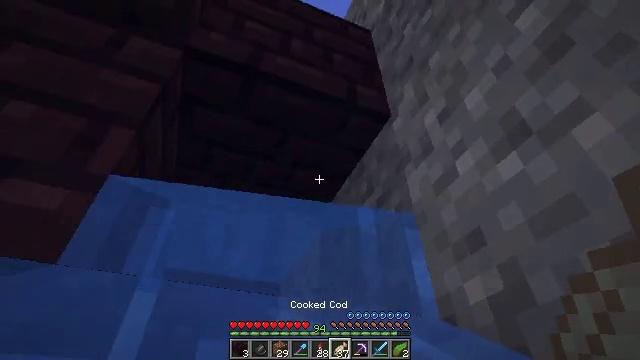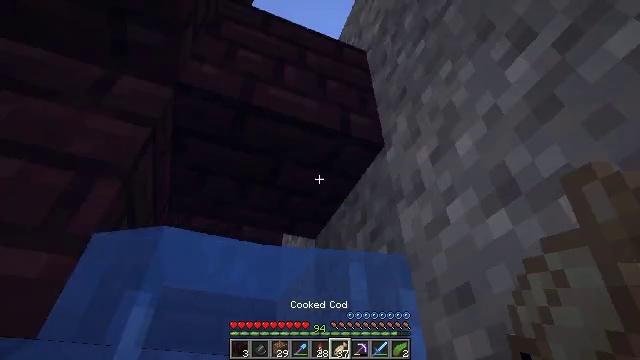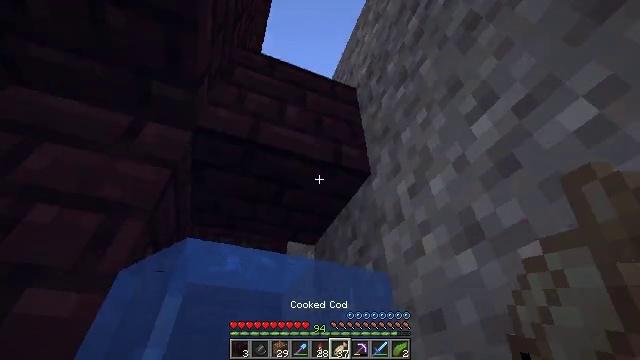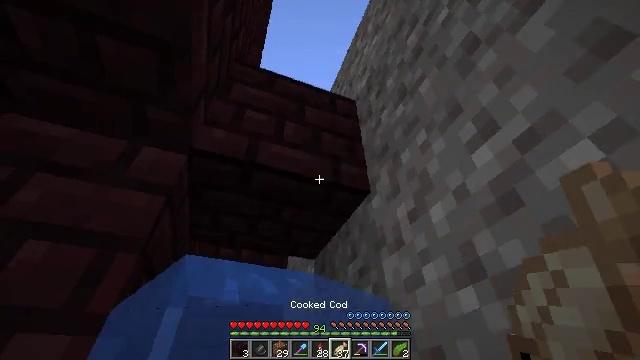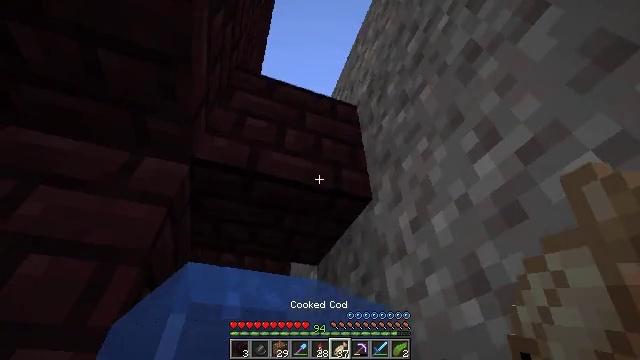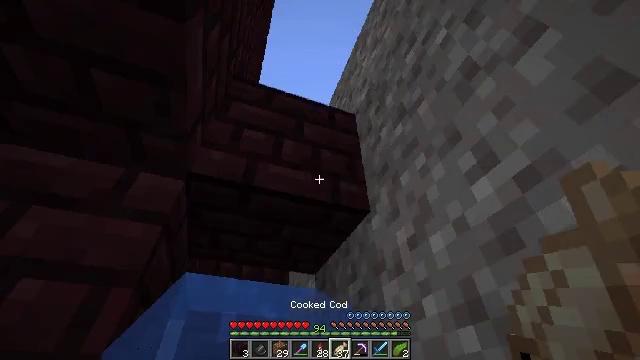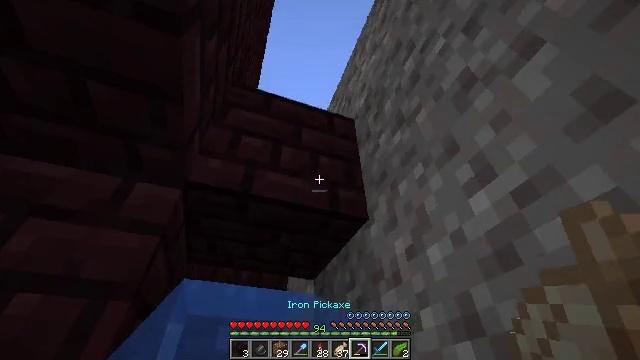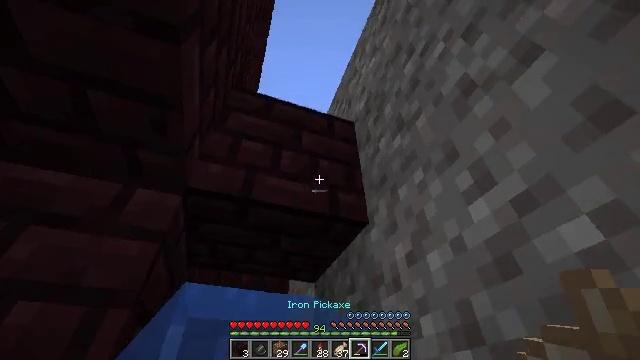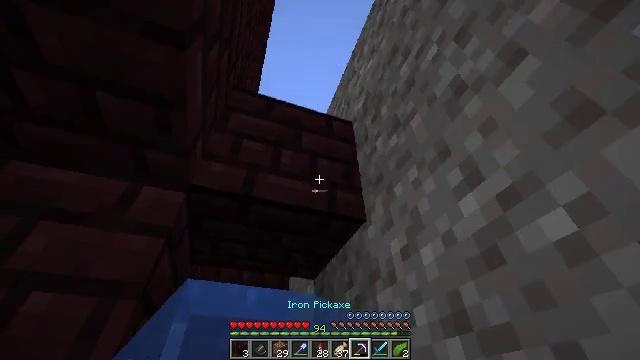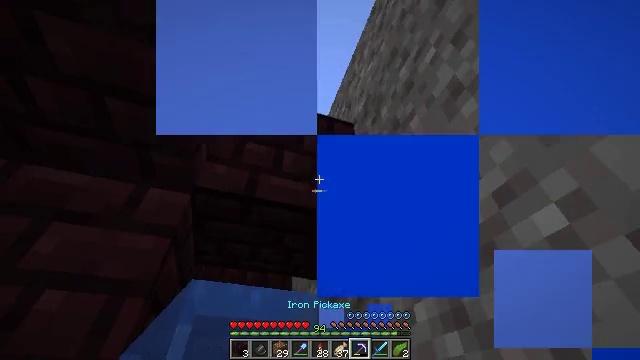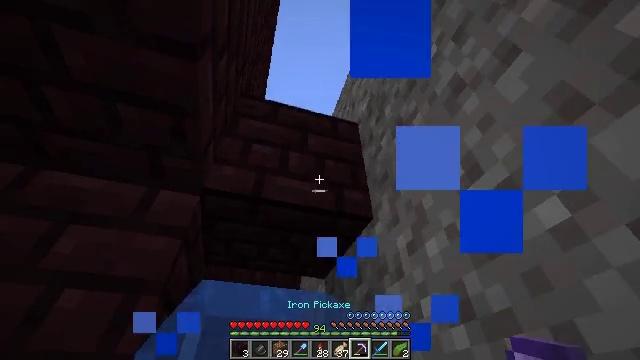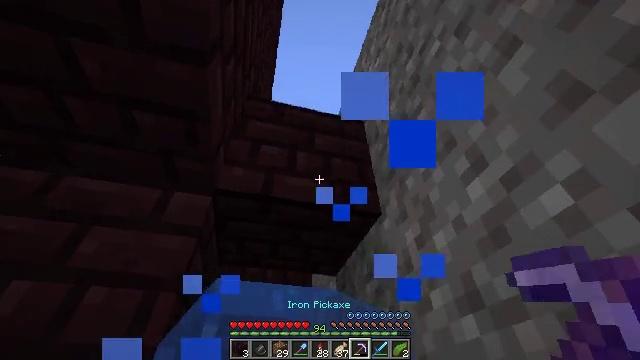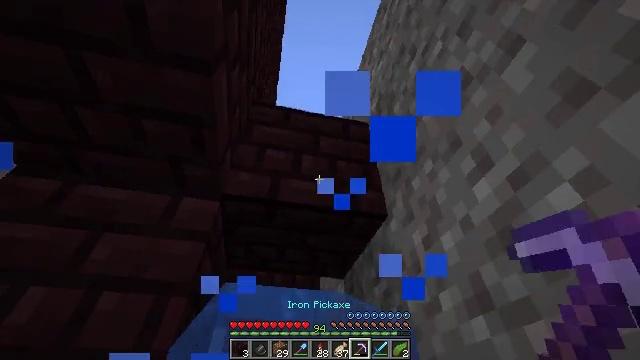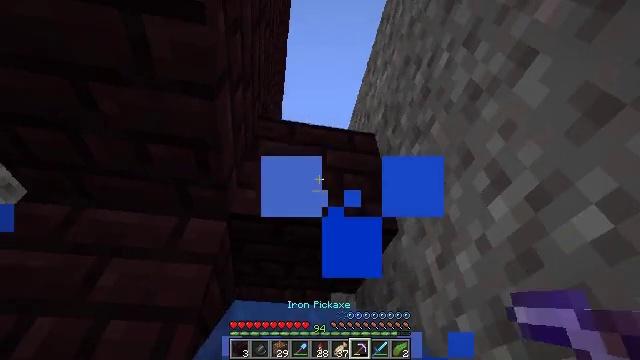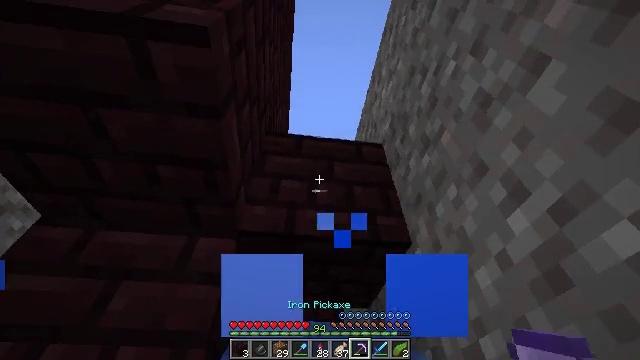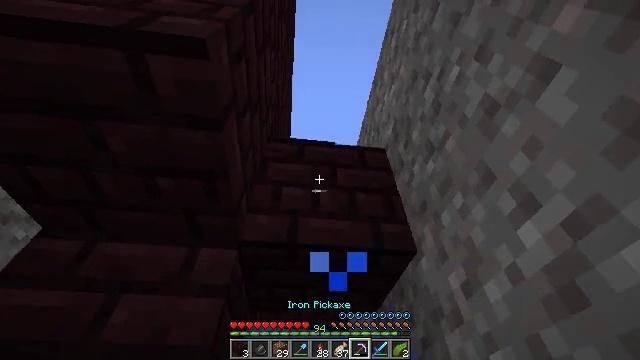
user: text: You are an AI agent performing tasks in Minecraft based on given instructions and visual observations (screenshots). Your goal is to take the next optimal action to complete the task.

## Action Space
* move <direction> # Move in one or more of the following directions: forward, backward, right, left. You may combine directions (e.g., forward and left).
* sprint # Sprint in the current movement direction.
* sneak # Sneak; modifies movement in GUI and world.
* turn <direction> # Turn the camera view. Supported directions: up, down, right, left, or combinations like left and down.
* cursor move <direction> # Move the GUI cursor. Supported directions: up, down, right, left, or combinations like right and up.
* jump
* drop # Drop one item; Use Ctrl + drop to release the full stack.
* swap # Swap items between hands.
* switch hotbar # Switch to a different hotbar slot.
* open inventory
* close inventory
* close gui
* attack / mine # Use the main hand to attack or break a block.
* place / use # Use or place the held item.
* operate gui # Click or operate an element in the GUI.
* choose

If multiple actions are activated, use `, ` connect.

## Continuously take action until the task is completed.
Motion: motion action
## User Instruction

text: Gather some nether bricks.
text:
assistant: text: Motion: jump
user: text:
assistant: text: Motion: jump
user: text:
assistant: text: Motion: no_op
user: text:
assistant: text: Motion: no_op
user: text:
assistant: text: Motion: no_op
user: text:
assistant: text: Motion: no_op
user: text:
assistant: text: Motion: no_op
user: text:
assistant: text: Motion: no_op
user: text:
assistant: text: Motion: no_op
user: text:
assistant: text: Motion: turn left
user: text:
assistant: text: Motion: turn left
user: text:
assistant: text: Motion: turn left, jump
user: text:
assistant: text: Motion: turn left and up, jump
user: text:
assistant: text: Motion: turn left and up, jump
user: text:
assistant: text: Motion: jump
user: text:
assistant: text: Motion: jump
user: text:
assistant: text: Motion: attack / mine, jump
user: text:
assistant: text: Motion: attack / mine
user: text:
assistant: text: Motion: turn down, attack / mine
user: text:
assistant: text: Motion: attack / mine
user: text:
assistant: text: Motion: attack / mine
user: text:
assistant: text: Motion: attack / mine
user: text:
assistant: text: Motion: turn left and up, attack / mine
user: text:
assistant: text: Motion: turn left and up, attack / mine
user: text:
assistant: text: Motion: attack / mine
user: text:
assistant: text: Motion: attack / mine
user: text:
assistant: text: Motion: turn left and down, attack / mine
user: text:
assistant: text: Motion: turn down, attack / mine, jump
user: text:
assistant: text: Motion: attack / mine, jump
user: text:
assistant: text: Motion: attack / mine, jump